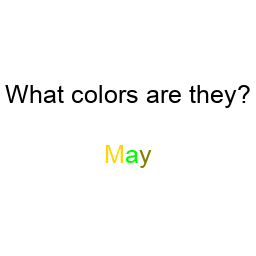
Color: gold, lime, olive
Background color: white
Question text color: black